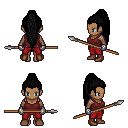
a pixel art fantasy rpg character, female body template, human, dark skin, maroon pirate shirt, red pants, black extra-long topknot hairstyle, metal gloves, brown shoes, spear, four views (front, back, left, right), 2x2 character sprite sheet, small pixel art, hard edges, no anti-aliasing